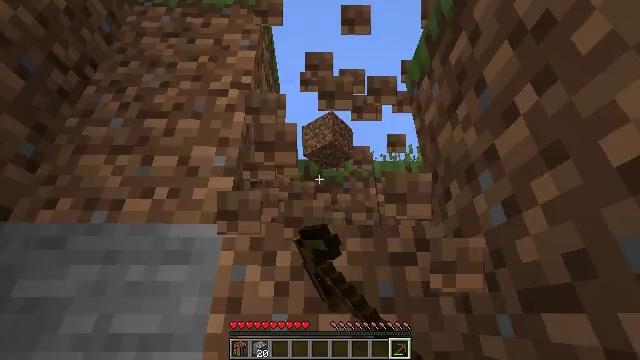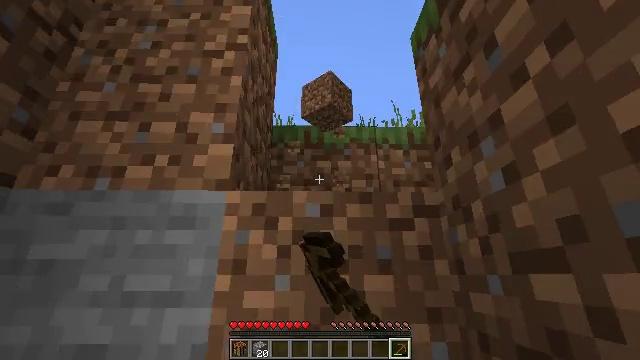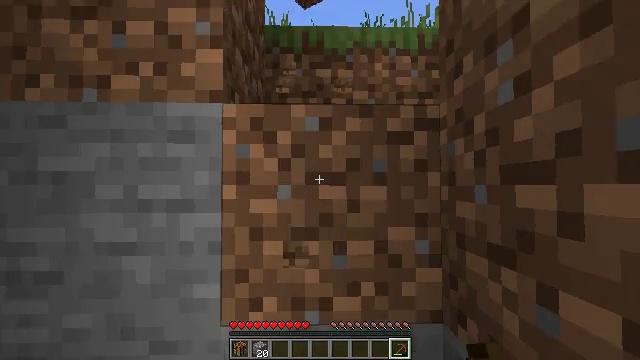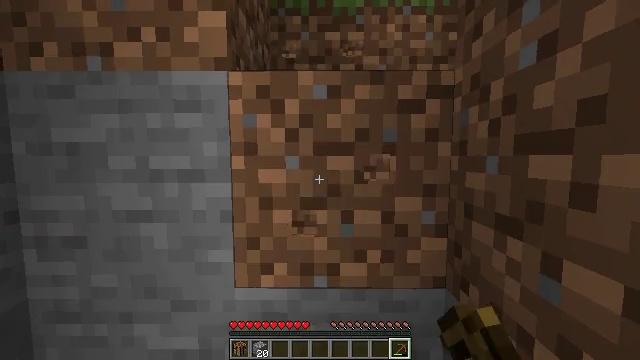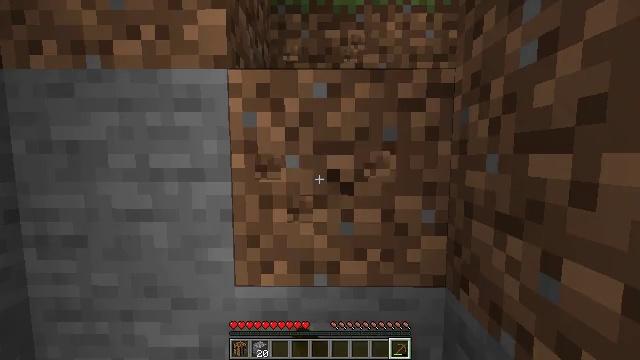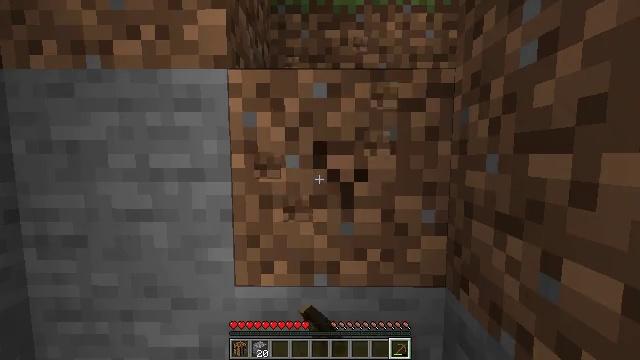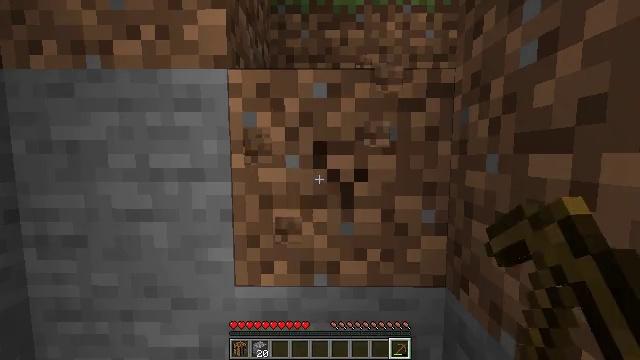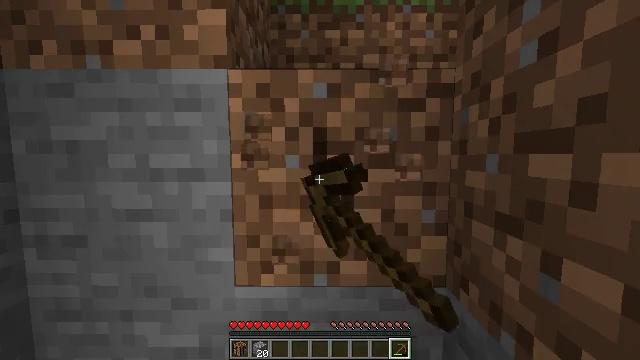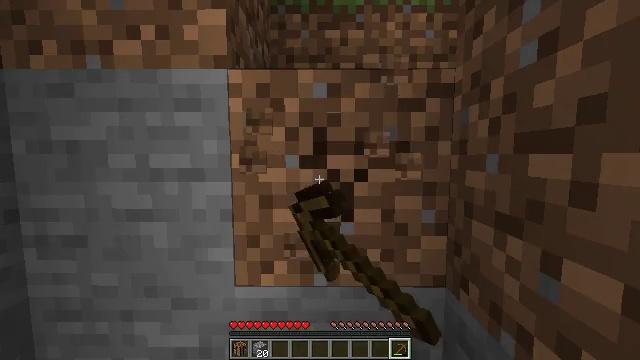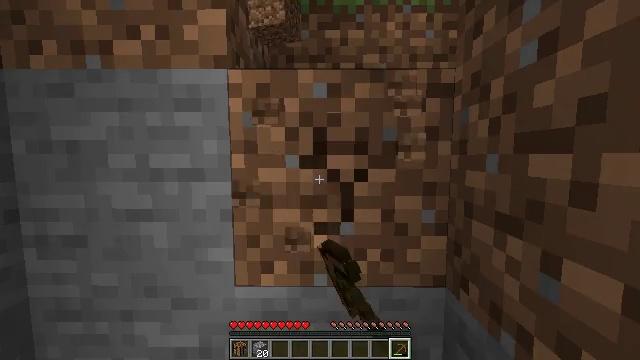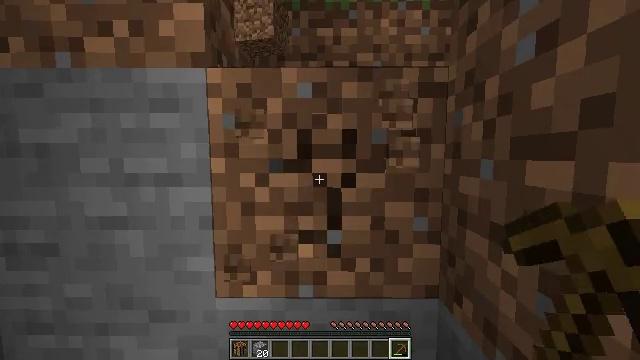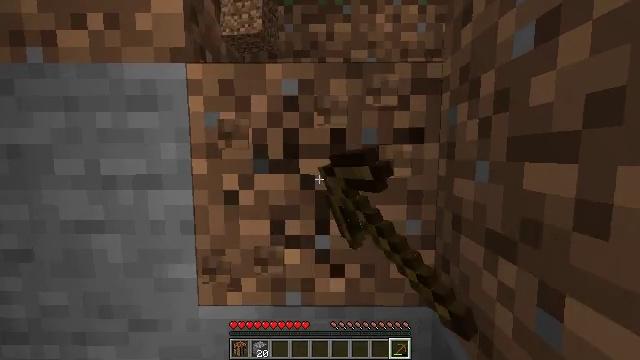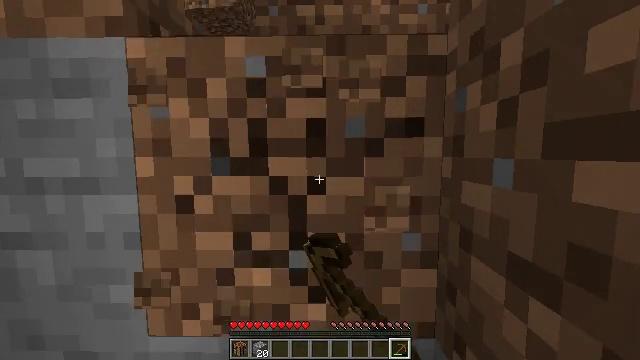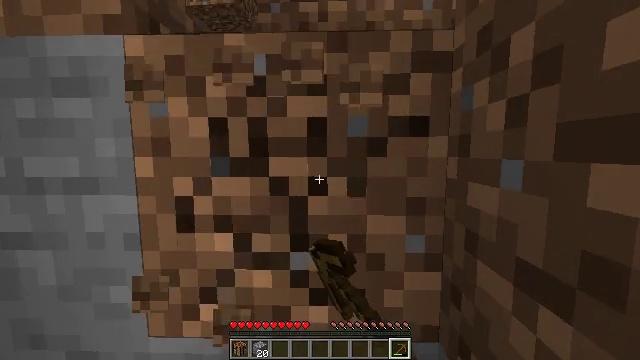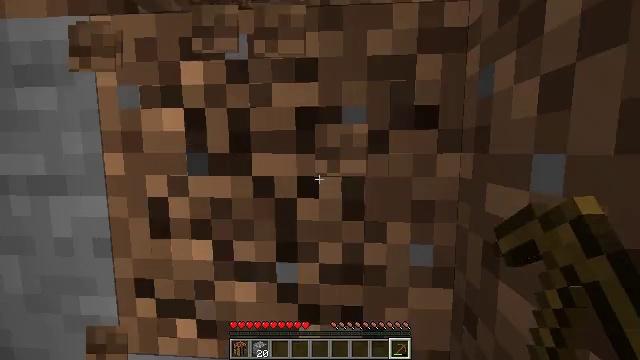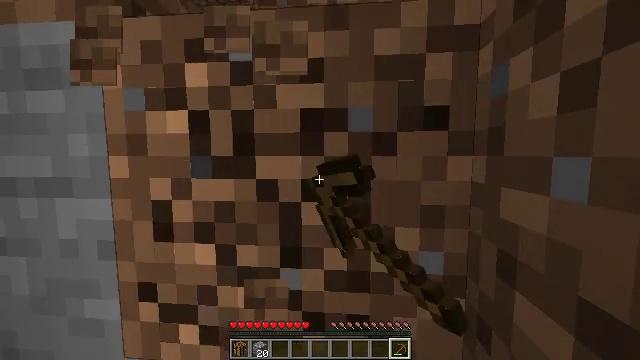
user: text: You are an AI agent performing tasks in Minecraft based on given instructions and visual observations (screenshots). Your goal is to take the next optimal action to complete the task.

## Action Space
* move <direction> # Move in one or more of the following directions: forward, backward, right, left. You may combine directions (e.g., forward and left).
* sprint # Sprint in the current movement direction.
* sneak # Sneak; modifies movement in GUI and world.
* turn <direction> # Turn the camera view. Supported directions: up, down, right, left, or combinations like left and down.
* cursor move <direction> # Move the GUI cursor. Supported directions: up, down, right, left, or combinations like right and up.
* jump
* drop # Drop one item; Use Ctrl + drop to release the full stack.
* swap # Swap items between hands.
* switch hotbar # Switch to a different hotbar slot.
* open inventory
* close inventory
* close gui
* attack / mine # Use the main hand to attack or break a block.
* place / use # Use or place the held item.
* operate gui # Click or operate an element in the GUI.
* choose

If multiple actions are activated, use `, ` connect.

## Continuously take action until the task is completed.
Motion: motion action
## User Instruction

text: Collect dirt by holding left button.
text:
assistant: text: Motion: turn down, attack / mine
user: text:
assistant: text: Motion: turn down, attack / mine
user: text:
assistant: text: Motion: turn left and down, attack / mine
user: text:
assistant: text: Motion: attack / mine
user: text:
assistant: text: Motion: attack / mine
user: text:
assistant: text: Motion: attack / mine
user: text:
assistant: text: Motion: attack / mine
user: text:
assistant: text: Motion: attack / mine
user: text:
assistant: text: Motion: attack / mine
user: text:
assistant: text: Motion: move forward and move right, attack / mine
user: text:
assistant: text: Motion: move forward and move right, attack / mine
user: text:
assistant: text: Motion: move forward, attack / mine
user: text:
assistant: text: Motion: attack / mine
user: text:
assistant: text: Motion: turn left, attack / mine
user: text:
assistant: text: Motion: turn left, attack / mine
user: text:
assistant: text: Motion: attack / mine
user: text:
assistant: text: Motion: attack / mine
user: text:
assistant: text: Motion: attack / mine
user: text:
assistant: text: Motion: attack / mine
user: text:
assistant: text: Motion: attack / mine
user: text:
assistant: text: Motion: attack / mine
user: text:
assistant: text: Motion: attack / mine
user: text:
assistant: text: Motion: attack / mine